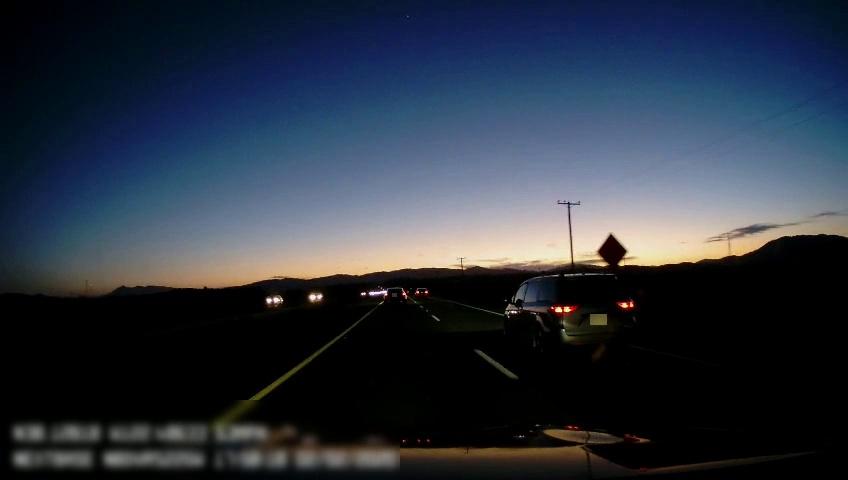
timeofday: Dusk/Dawn/Twilight
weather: Sunny
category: Drivable Space
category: Vehicles | Car
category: Vehicles | Car
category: Vehicles | SUV
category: Vehicles | SUV
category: Vehicles | SUV
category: Lanes | Alternate Lane
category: Lanes | Current Lane
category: Lanes | Current Lane
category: Traffic | Signs